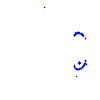
Particle: kaon